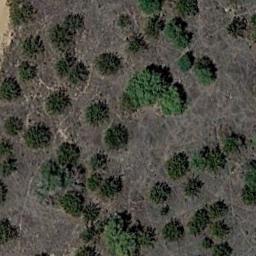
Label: chaparral